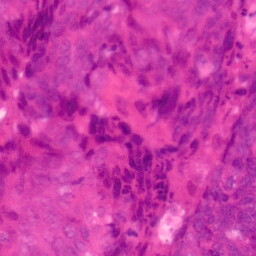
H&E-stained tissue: Colon